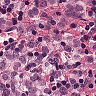
Metastatic tissue present: yes